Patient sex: M
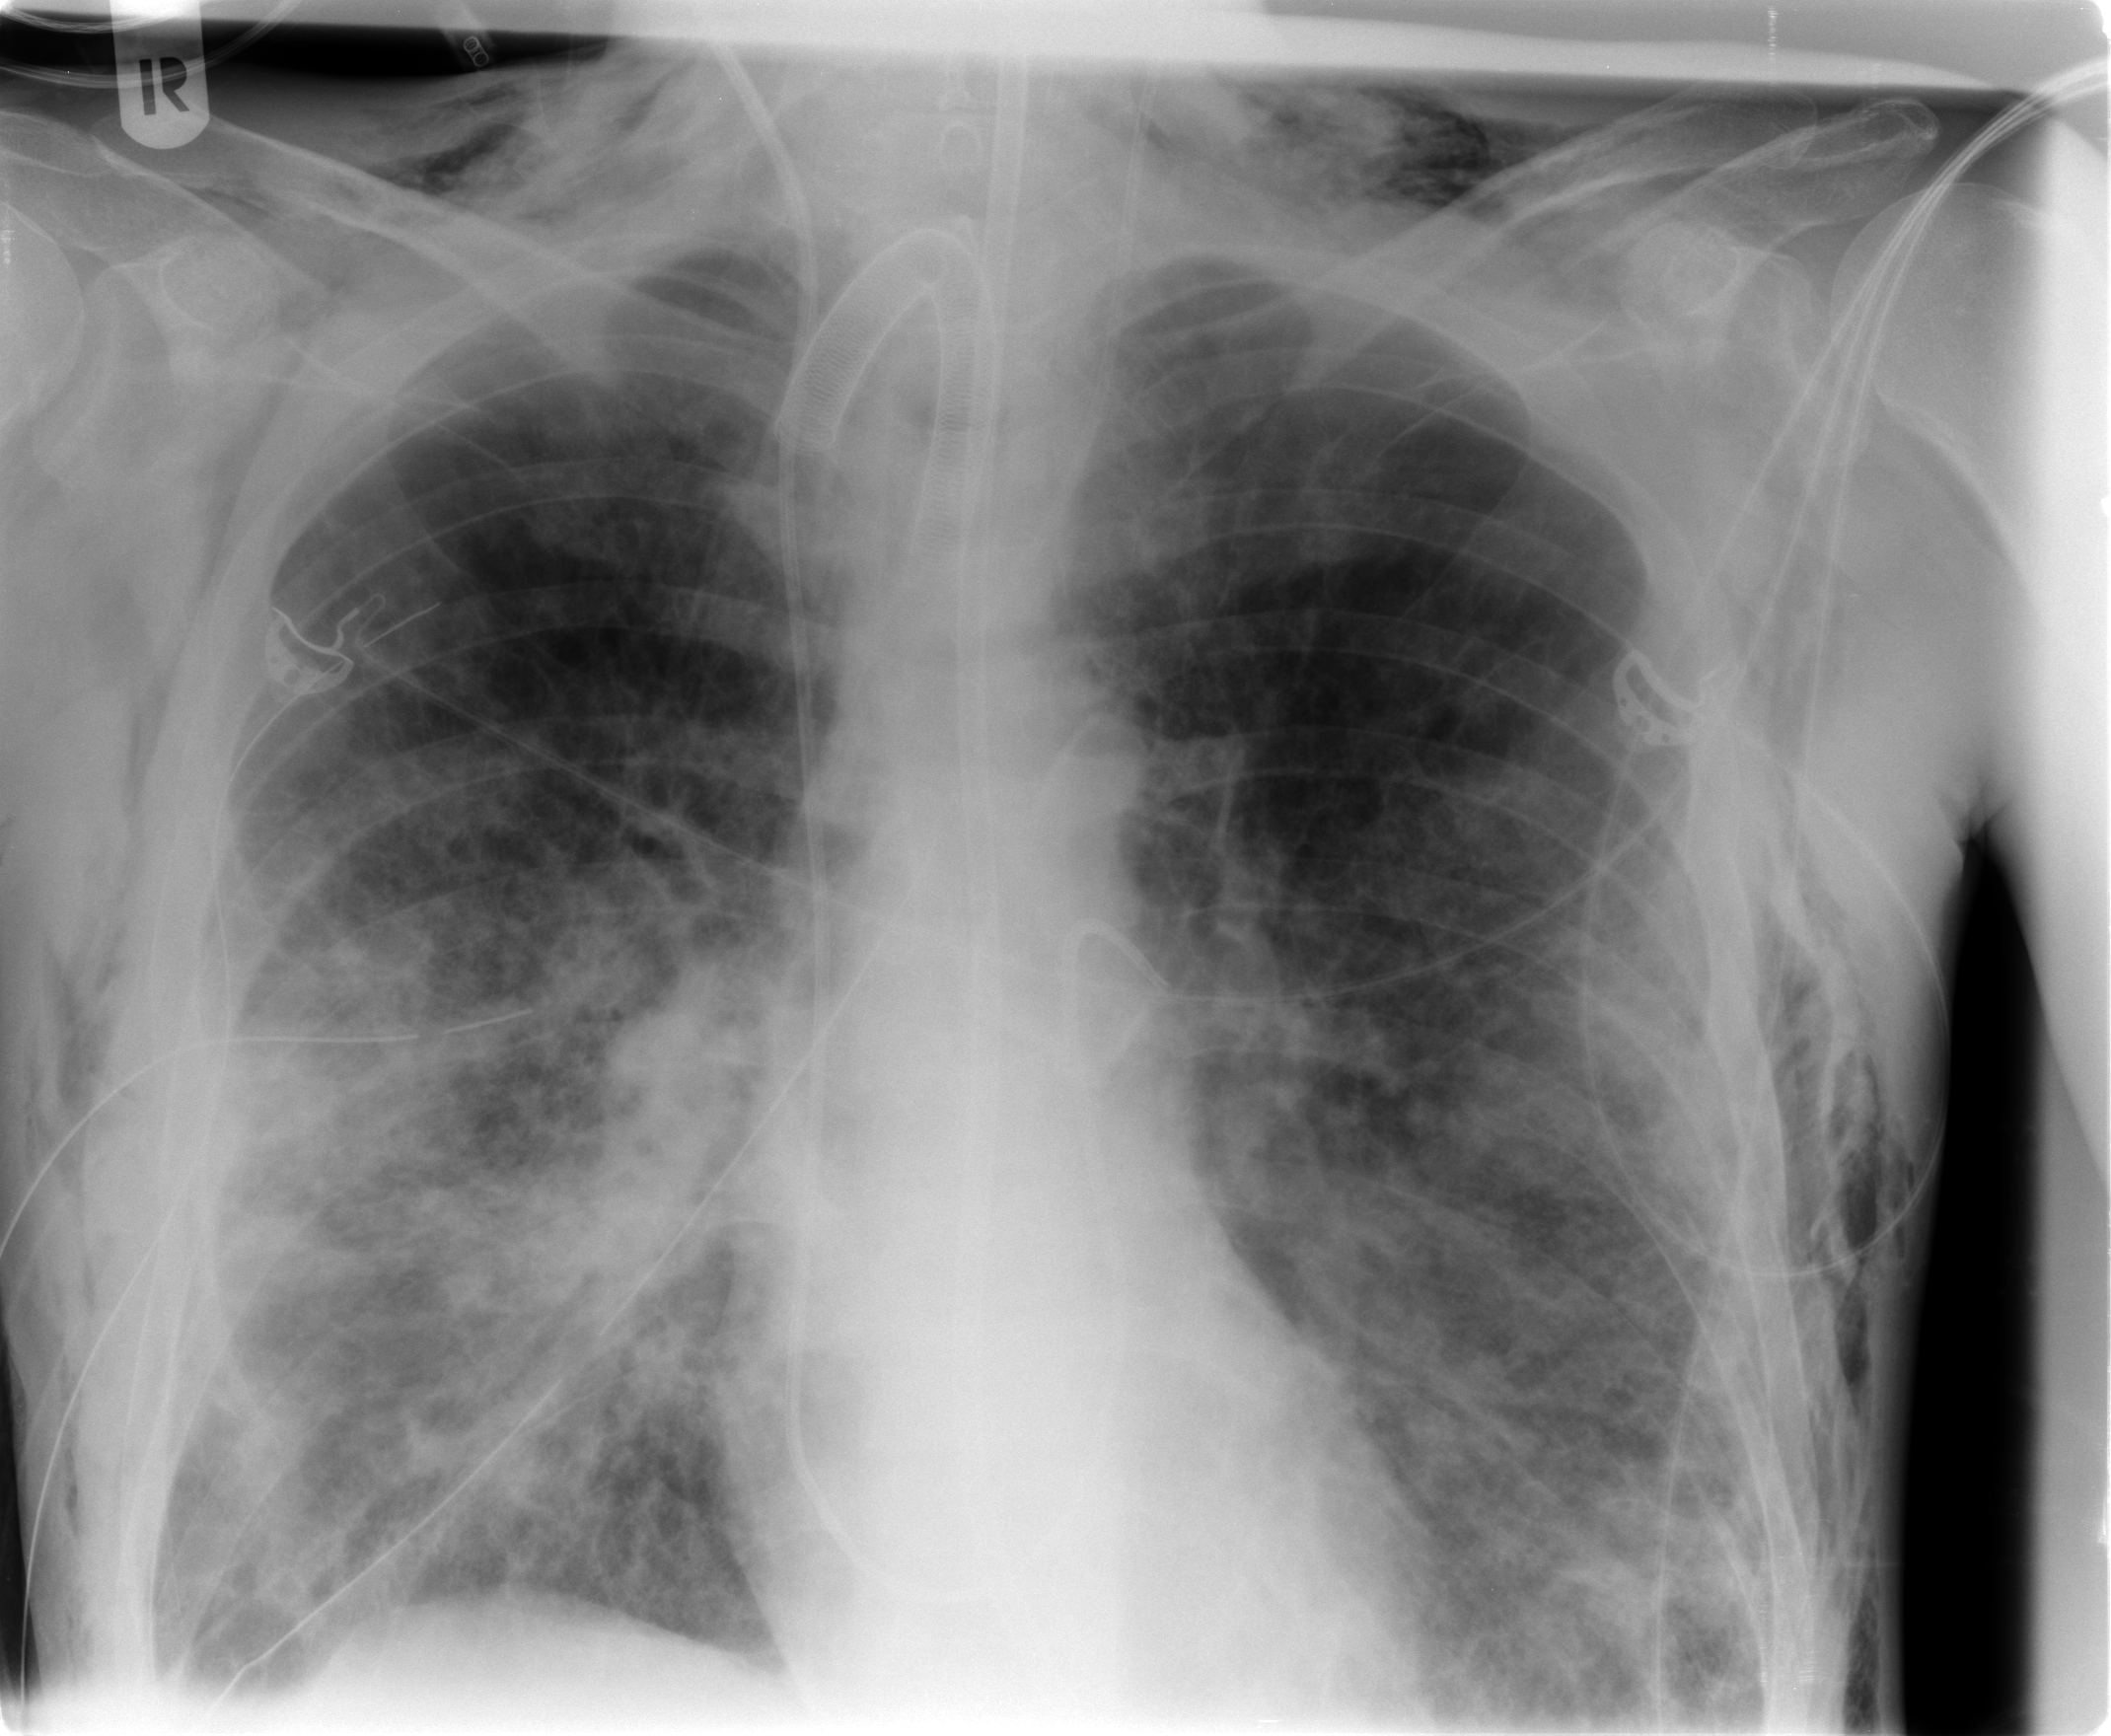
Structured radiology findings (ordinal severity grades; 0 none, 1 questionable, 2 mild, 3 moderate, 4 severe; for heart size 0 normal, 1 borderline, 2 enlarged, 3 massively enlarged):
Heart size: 0
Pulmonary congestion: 0
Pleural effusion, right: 0
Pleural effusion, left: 0
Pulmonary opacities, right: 3
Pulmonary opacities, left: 2
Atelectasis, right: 3
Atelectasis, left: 2